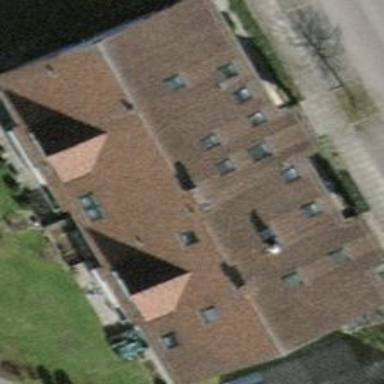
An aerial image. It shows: Building with pitched roof.